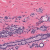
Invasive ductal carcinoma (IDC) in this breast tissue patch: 0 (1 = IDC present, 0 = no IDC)